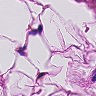
Metastatic tissue present: no